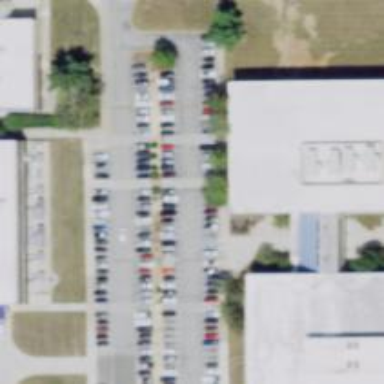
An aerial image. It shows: Parking space.